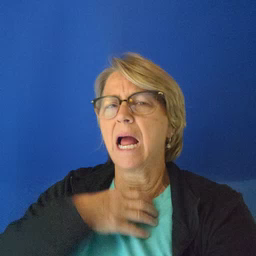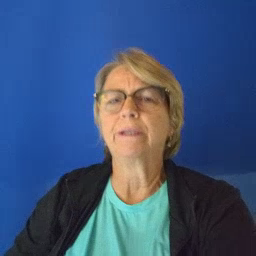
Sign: hungry